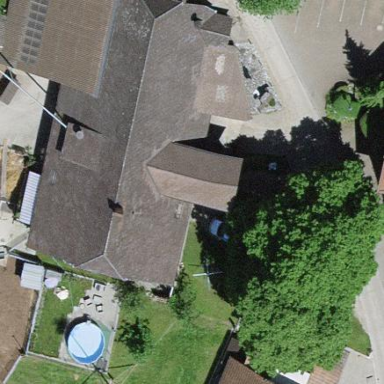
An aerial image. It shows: Farm building.